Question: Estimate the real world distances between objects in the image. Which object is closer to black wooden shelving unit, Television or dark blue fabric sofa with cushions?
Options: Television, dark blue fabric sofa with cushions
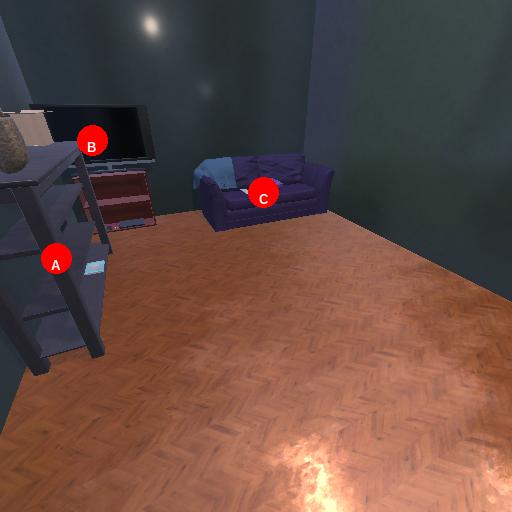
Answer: Television